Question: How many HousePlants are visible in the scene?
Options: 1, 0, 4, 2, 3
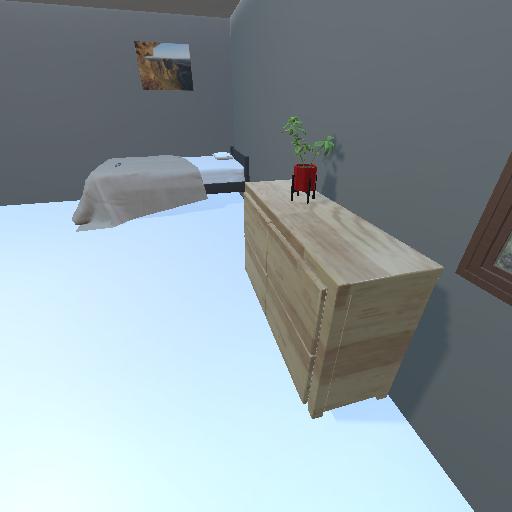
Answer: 1